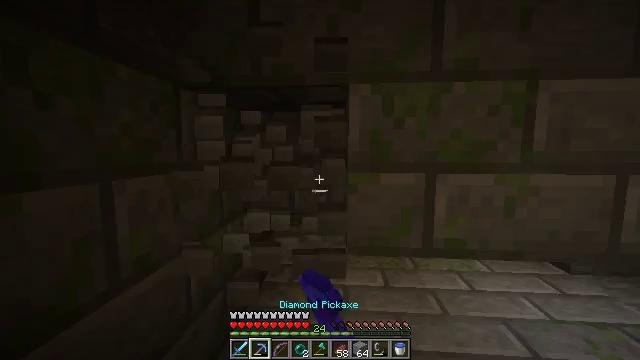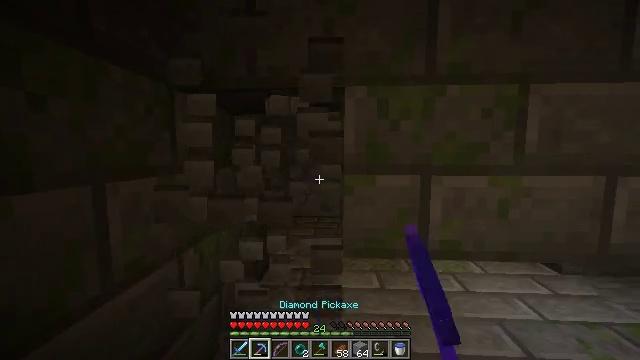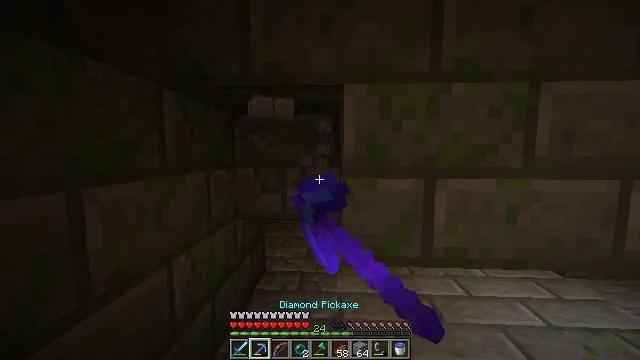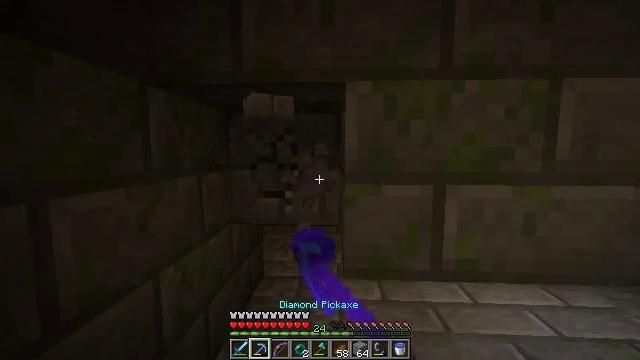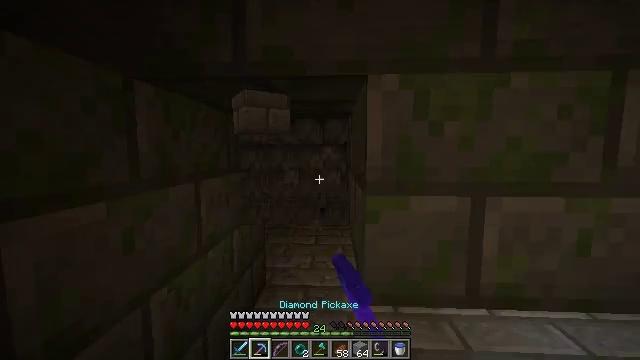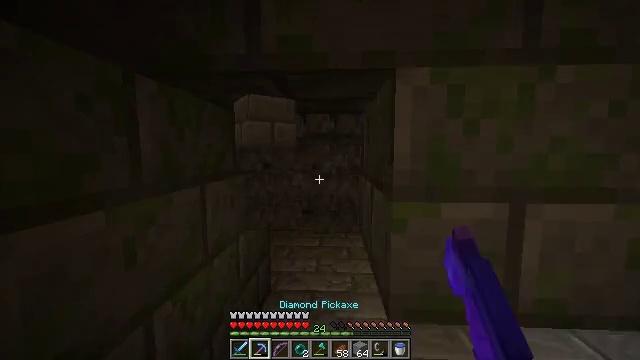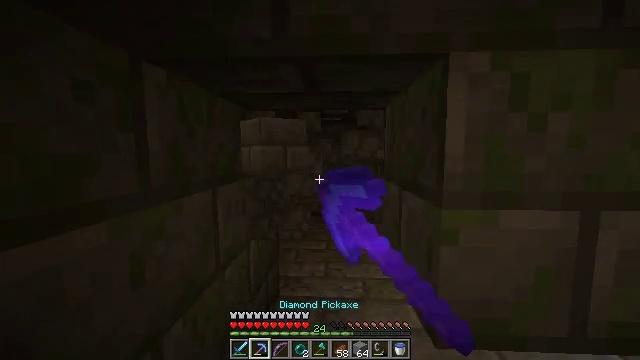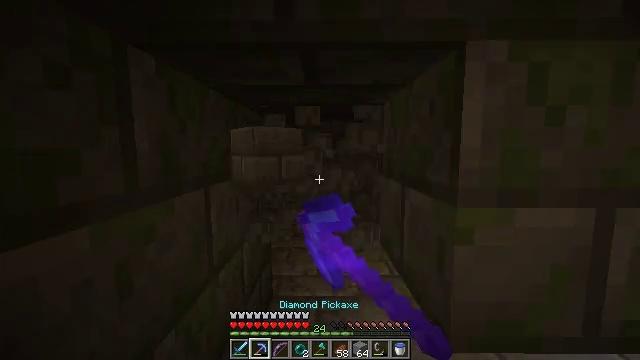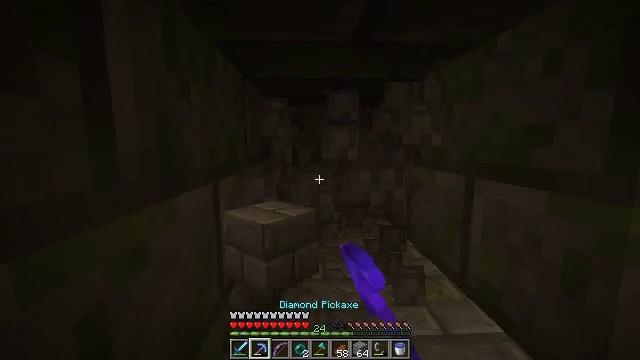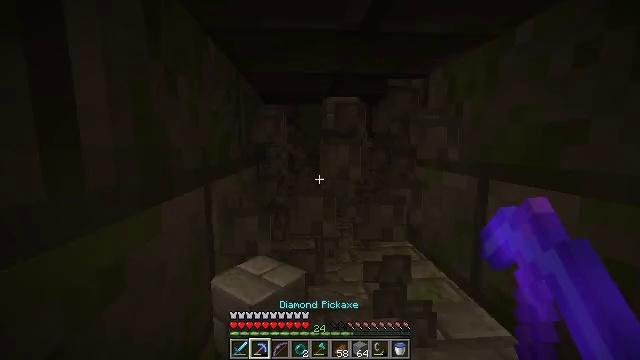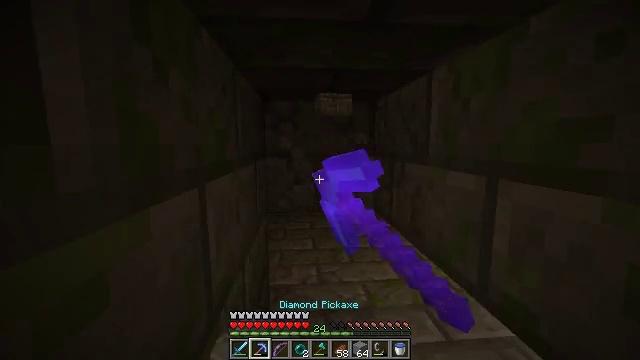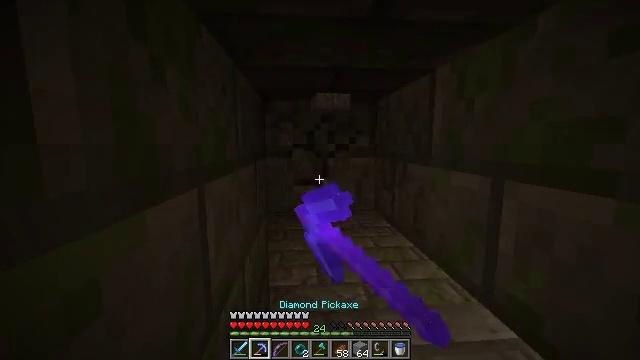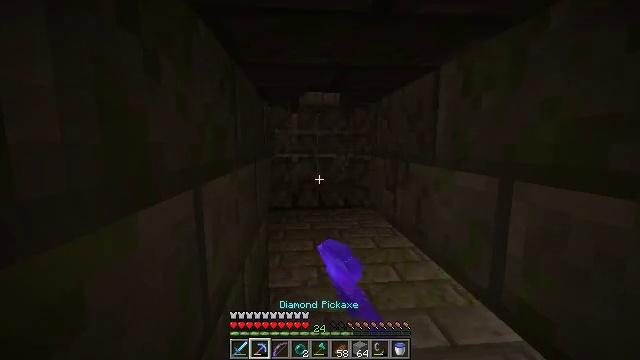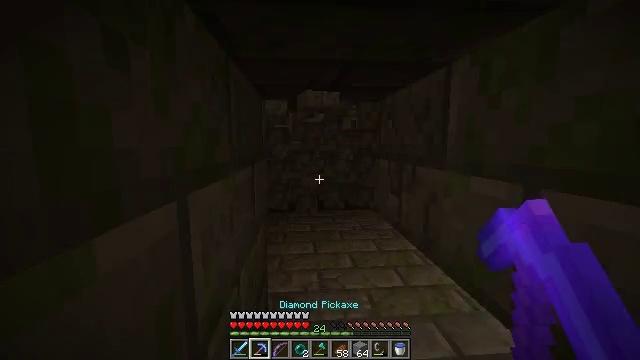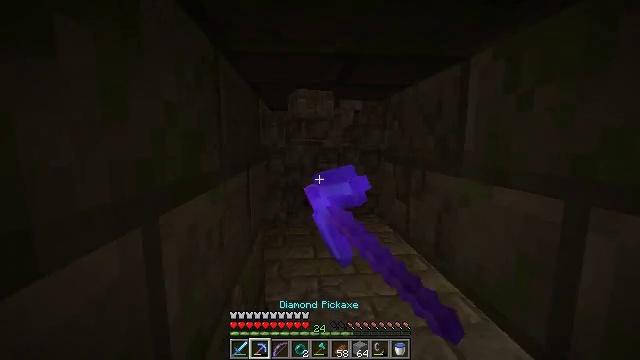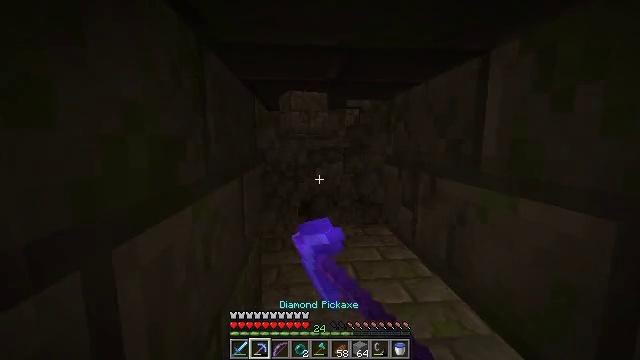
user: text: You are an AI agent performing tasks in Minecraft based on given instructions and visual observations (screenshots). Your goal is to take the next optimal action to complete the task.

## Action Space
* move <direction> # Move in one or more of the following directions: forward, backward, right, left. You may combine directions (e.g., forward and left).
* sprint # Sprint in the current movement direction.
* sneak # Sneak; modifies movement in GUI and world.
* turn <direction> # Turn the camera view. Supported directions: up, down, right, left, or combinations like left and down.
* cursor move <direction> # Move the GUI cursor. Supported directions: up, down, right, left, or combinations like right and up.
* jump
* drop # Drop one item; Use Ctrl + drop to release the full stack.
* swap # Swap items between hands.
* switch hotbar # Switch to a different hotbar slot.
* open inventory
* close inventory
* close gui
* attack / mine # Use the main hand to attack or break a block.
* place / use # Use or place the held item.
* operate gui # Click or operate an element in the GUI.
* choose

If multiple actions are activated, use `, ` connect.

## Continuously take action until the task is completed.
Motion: motion action
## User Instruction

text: Mine the cracked stone bricks.
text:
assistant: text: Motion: turn right, attack / mine
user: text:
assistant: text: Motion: move forward, attack / mine
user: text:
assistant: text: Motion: move forward, attack / mine
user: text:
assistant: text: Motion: move forward and move left, attack / mine
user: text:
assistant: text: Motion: move forward and move left, attack / mine
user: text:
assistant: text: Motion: move forward and move left, attack / mine
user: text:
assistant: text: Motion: move forward and move left, turn right, attack / mine
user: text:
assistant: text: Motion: move forward, turn right and down, attack / mine
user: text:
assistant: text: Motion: turn right, attack / mine
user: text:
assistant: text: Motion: attack / mine
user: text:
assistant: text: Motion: attack / mine
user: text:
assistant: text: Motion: attack / mine
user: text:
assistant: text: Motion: move forward, attack / mine
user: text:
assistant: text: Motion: move forward, attack / mine
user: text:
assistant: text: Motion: move forward, attack / mine
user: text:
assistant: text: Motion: move forward, attack / mine
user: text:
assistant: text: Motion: attack / mine